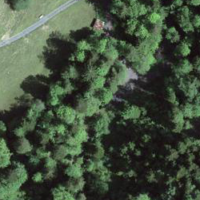
EUNIS habitat code: 44
Species observed at this site:
Tussilago farfara